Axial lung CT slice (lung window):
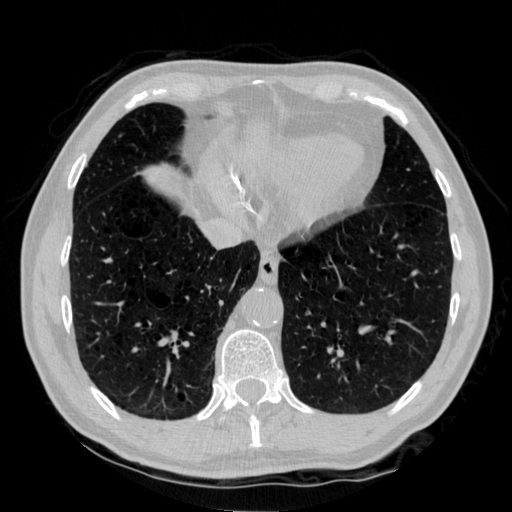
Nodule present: no